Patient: sex M, age 51
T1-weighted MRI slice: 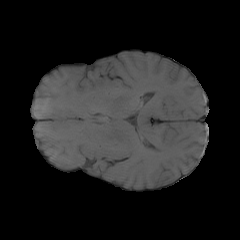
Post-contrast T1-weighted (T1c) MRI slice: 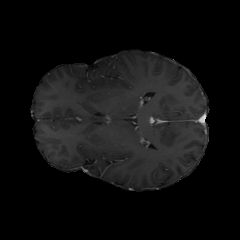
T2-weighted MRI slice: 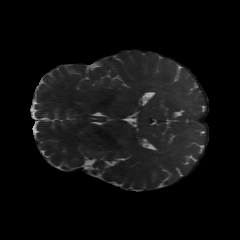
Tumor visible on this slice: no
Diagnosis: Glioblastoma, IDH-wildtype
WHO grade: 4